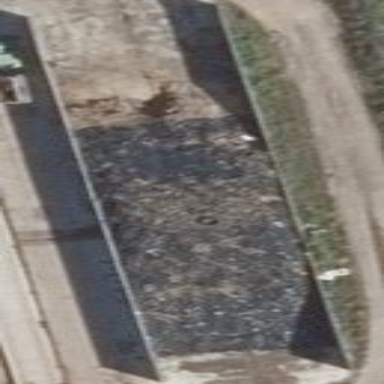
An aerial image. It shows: Bunker silo.